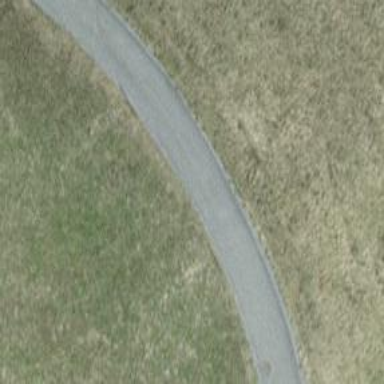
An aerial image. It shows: Residential road with asphalt surface.